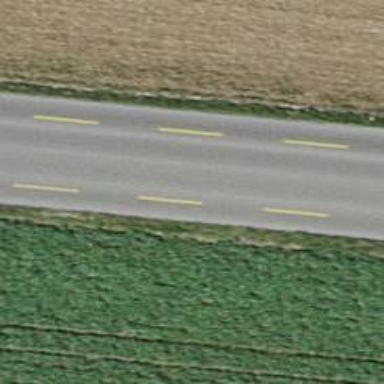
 featuring lane for cyclists on both sides."